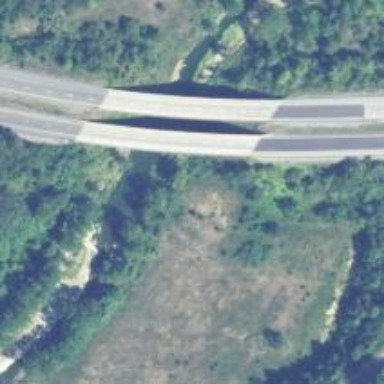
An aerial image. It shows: Motorway bridge.